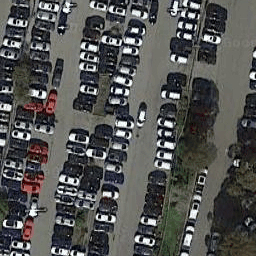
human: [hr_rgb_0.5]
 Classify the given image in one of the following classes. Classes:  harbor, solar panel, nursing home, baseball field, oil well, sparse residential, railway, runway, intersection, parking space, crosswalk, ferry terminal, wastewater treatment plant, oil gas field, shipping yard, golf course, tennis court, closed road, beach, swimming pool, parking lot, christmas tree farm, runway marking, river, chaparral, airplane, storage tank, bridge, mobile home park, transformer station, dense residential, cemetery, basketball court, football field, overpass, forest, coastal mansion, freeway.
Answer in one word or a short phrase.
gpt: parking lot